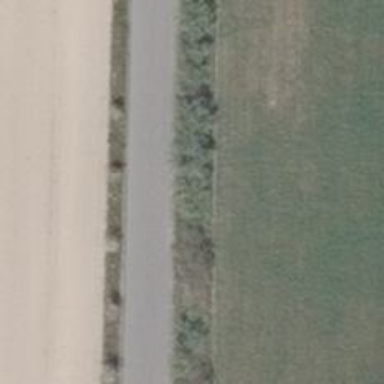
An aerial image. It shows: Row of trees in natural setting.